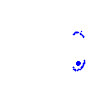
Particle: electron